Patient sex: F
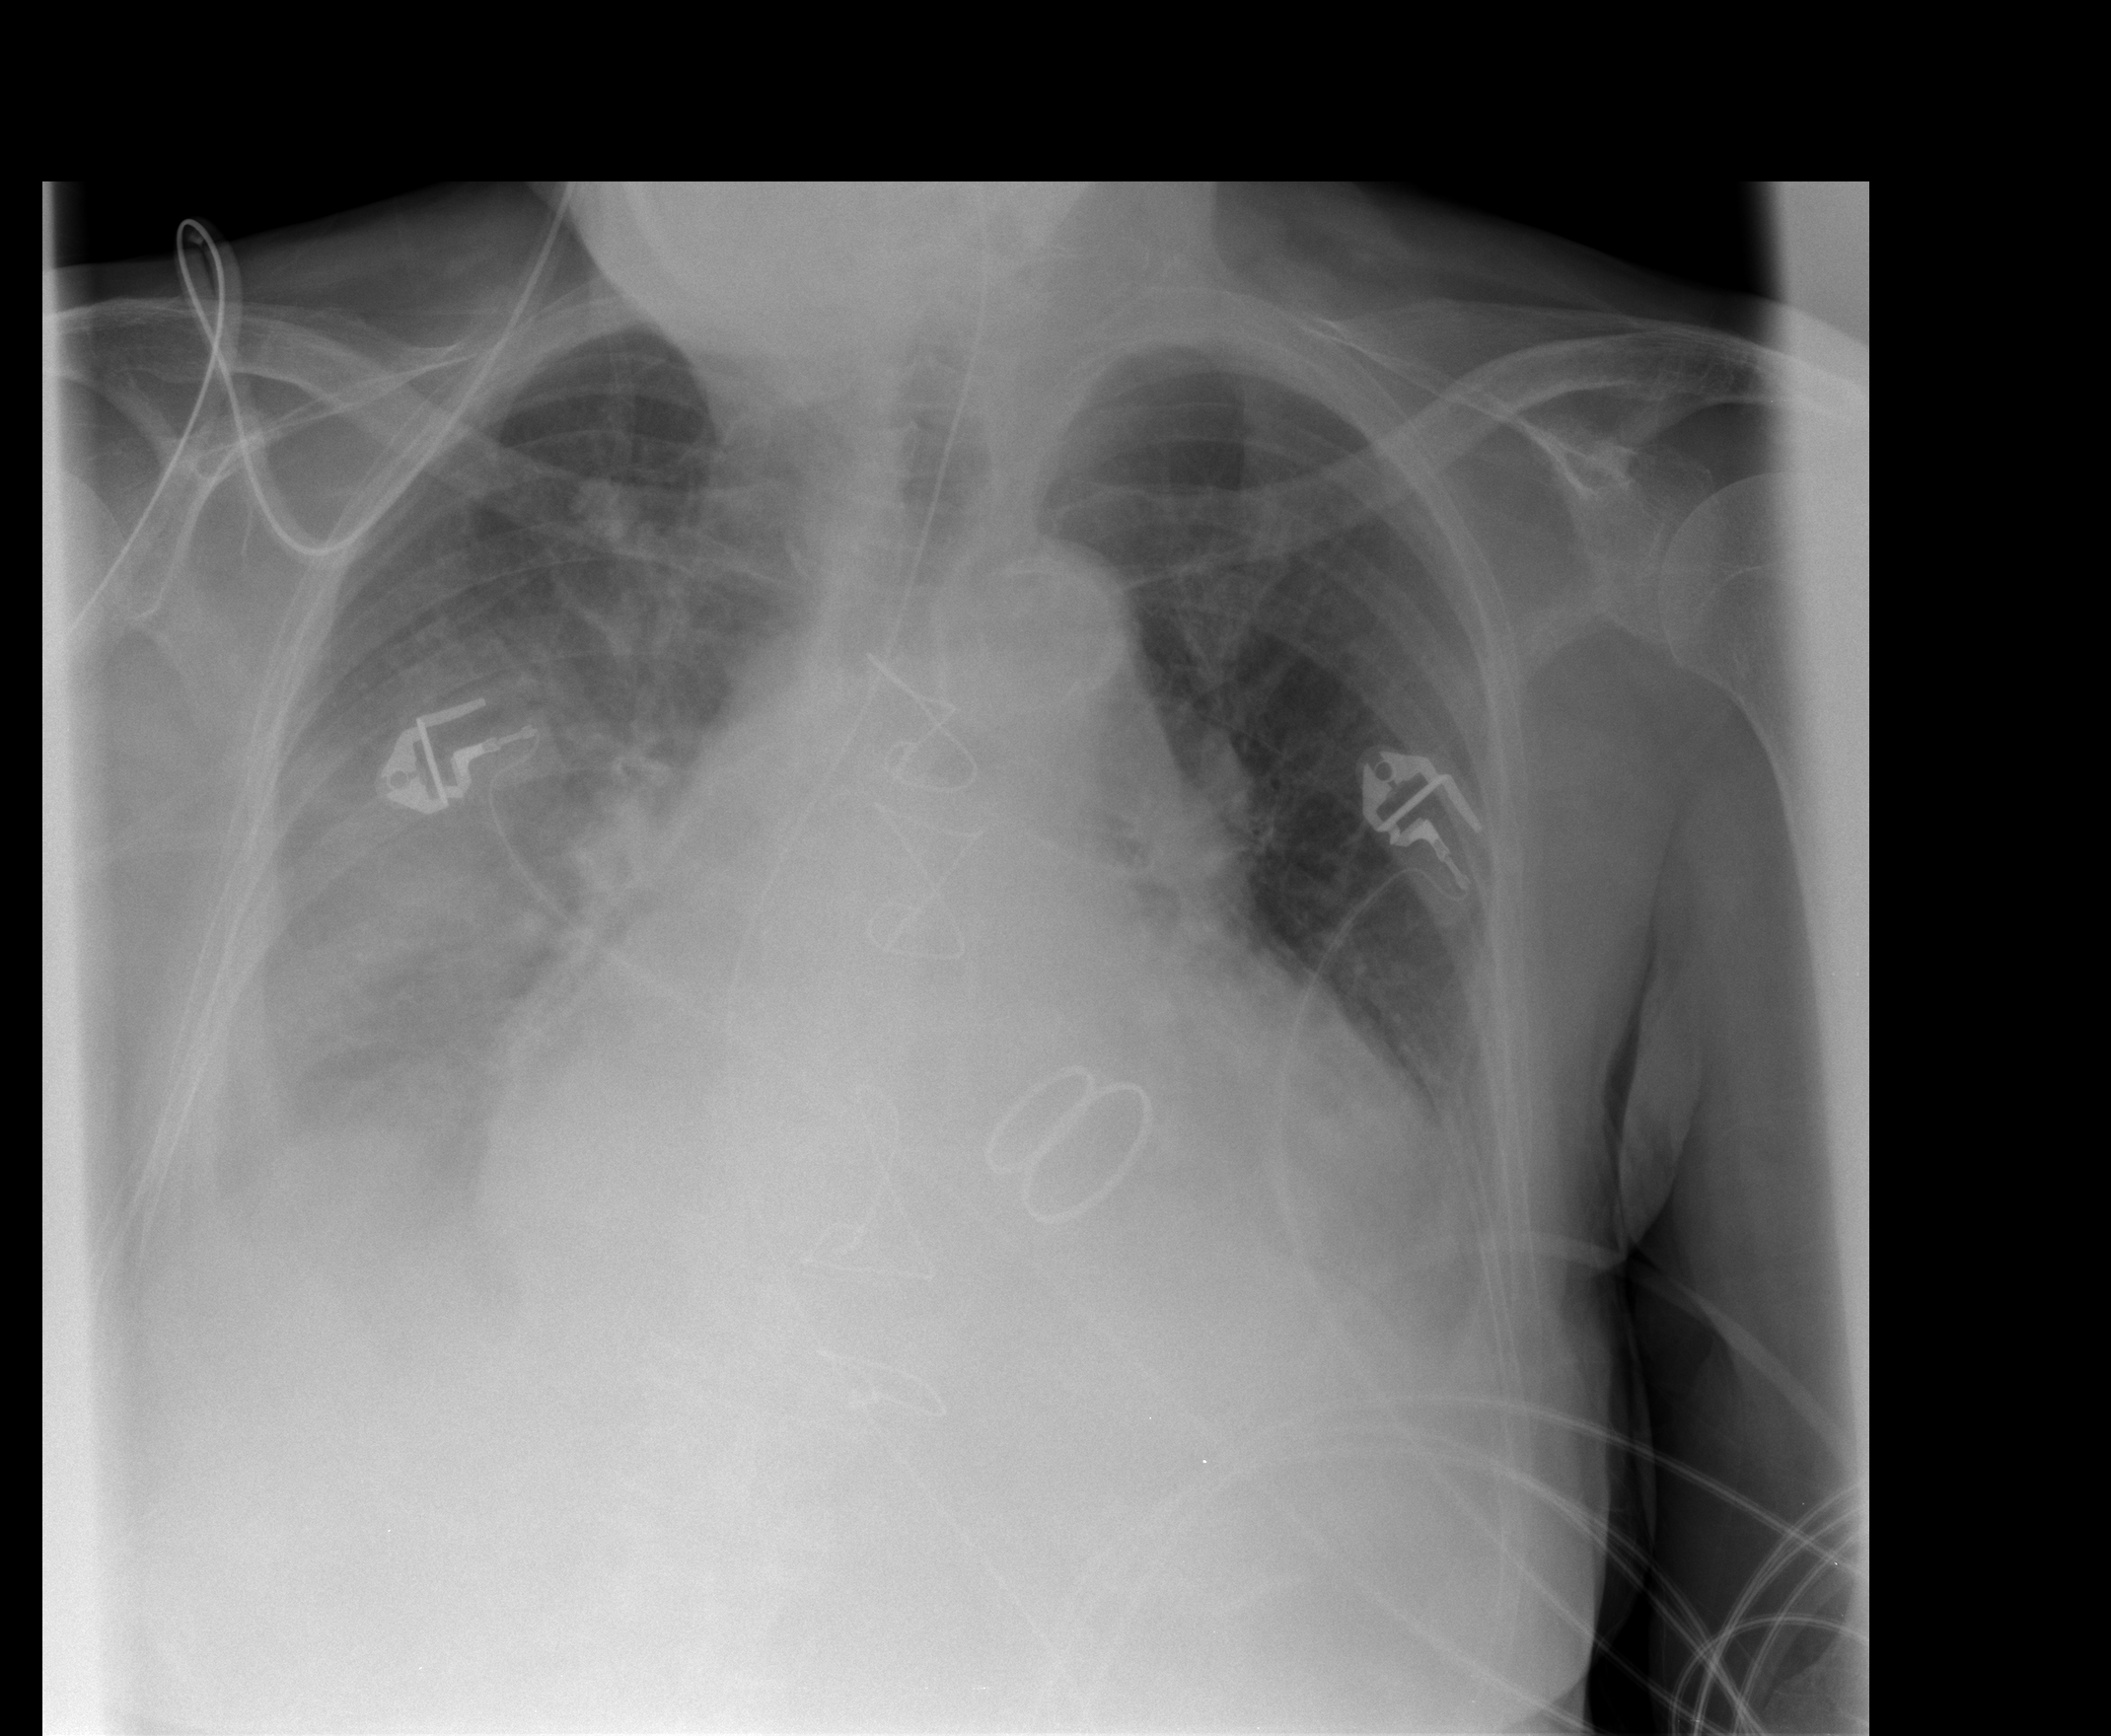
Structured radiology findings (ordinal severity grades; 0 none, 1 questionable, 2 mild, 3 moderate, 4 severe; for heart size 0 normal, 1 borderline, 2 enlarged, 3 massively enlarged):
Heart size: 3
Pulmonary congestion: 3
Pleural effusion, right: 3
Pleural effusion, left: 2
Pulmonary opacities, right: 2
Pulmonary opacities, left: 0
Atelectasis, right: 3
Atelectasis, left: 2